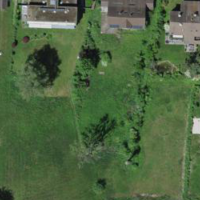
EUNIS habitat code: 55
Species observed at this site:
Lythrum salicaria
Corvus corone
Podiceps cristatus
Gallinula chloropus
Succisa pratensis
Milvus milvus
Ciconia ciconia
Falco tinnunculus
Passer montanus